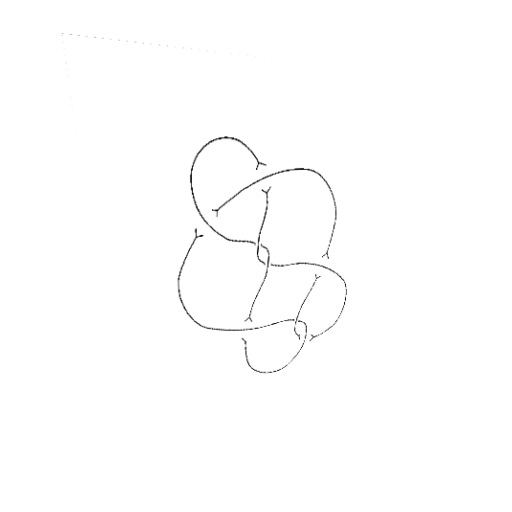
Crossing number: 8